Question: I have a chart in Report Builder 2.0 with multiple series values (the fields added to the box along the top side of the chart) and no series fields (box on right side of chart) or category fields (box along bottom side of chart). The different values belong to different categories but there is no one field that splits these values between categories, so I cannot put a particular field in the category fields segment of the chart. However, in the Series Properties window for my chart, I can set the Category Field property to some arbitrary string. I was trying to set this Category Field property differently in my different series, but only the first Category Field value shows up along the x-axis in my chart. I have edited the Axis Properties to have an interval of 1, but I still only see the first Category Field. Beyond that, all my different values get clumped together on the x-axis with no space between them, and the first Category Field value is centered under all the bars, making it look as if they all have the same Category Field. How can I change this? See the screenshot below.

The red circled series values all have the same value set for their Category Field, while the other series values have different values set for Category Field. Despite the dummy chart showing separate categories A, B, C, etc., my actual chart when I render the report shows a single category: the value for the first series value's Category Field
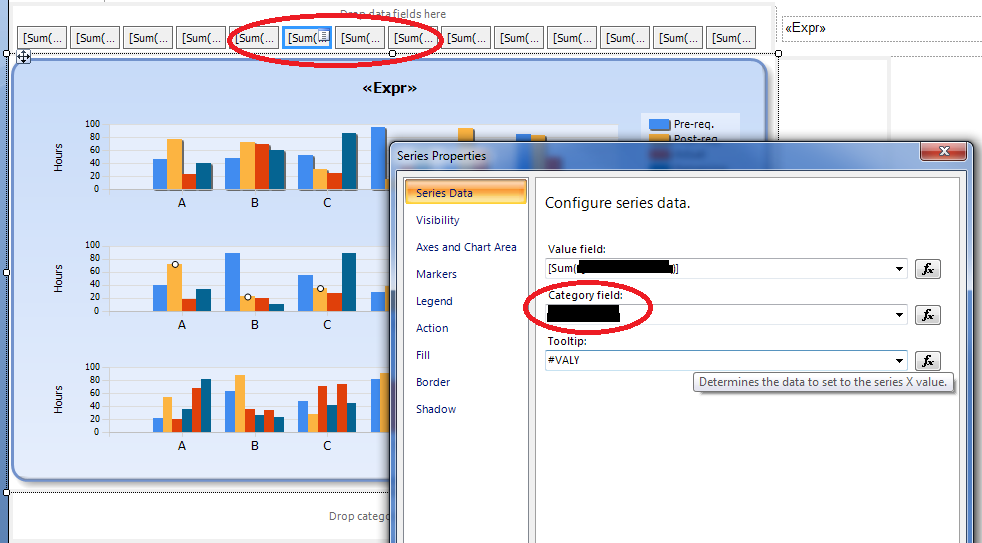
Answer: Okay, it seems like Category Field doesn't understand anything but integers and dates. Instead of using string category names, I switched to using '=0', '=1', and so on for my different Category Field expressions. In the Properties for each value series, I set Data > DataPoint > AxisLabel to the string category name. Then my values are grouped according to their Category Field, and all the categories show up on the x-axis. It even obeys Category Field ordering when there are missing values: I had one value with Category Field 0 and another with Category Field 3, and it showed two empty tick marks on the x-axis for fields 1 and 2. The categories are also shown in order of Category Field, regardless it seems of the order the value series are arranged in the "Drop data fields here" tray on the chart.
One problem I noticed is that the chart spaces/sizes the bars as if every value series was showing up in every category. My chart is such that at most 4 bars show up per category, and I have a lot of categories, so it acts as if 4 * (# categories) bars are going to be stuck in each category. This makes my bars very narrow, and also causes them to space strangely.